Question: I'm working on a report on Excel. It contains a lot of Data in a Table. now I want to filter the data according to our requirements

As you can see in the image, there are three columns: ID, Length, and Count. one ID has different lengths in which some of them are same (like in ID # D123456 there are three 111 lengths.) now I want to count these type of IDs only one time. In simple, in one type of ID, every different length should be counted only once. Please help me in this problem as it will be a great kind of favor.
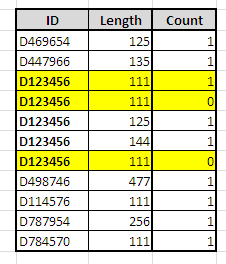
Answer: Assuming data in columns A and B, using countifs. Enter the following in C2 and drag down:
'''
=IF(COUNTIFS($A$1:A1,A2,$B$1:B1,B2)=0,1,0)
'''